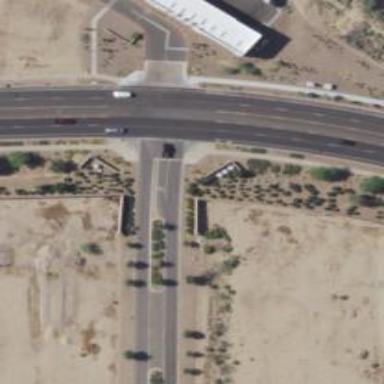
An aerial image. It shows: Unmarked crossing on footway.